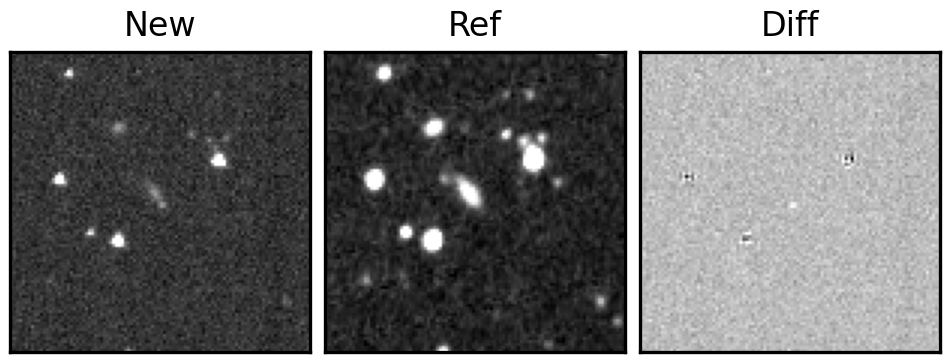
Label: real